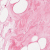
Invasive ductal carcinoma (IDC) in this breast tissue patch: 0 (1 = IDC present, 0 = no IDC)